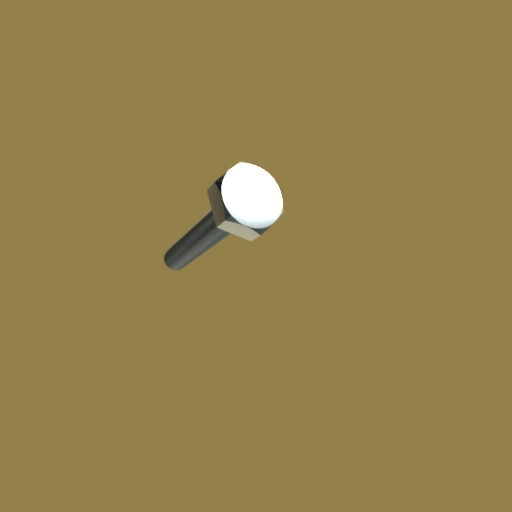
Label: bolt